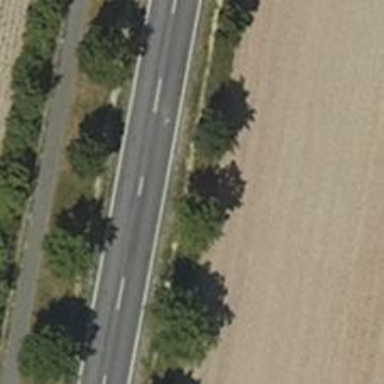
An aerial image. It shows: Row of deciduous broadleaved trees.